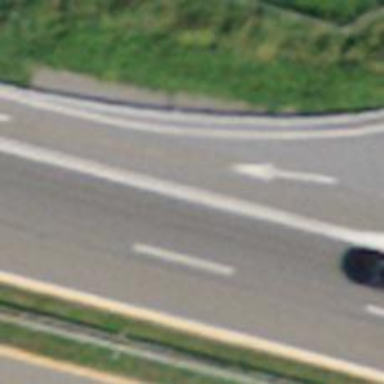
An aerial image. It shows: Asphalt motorway link.